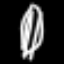
Label: leaf